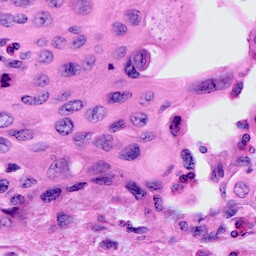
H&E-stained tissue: Cervix